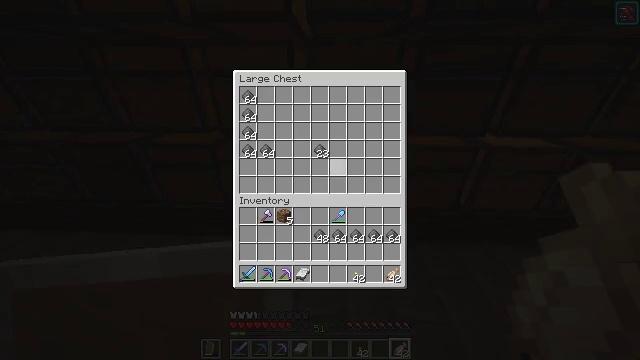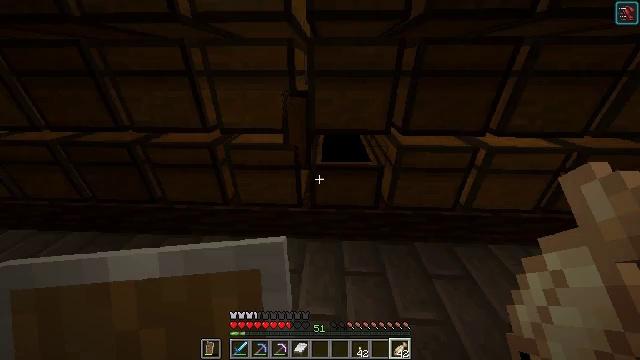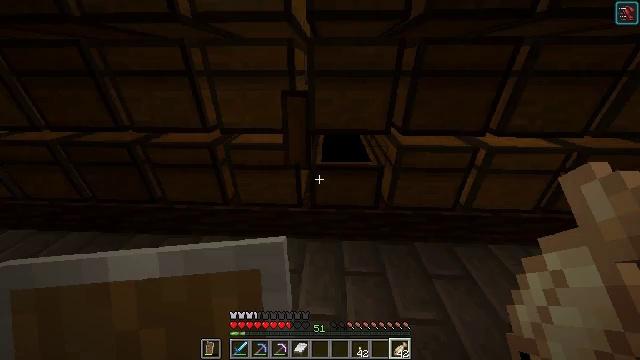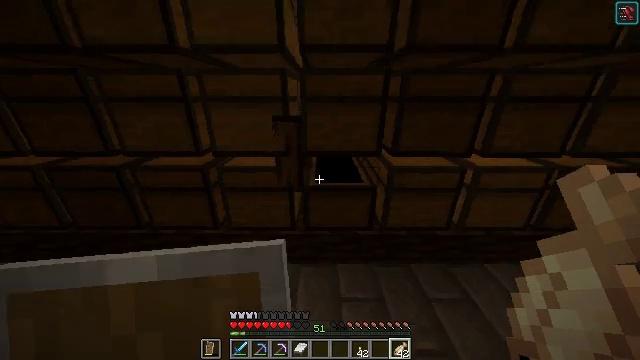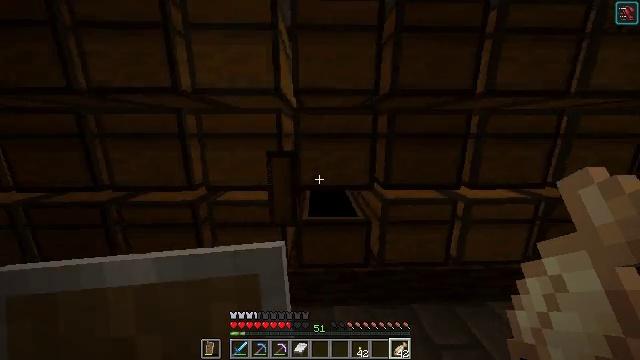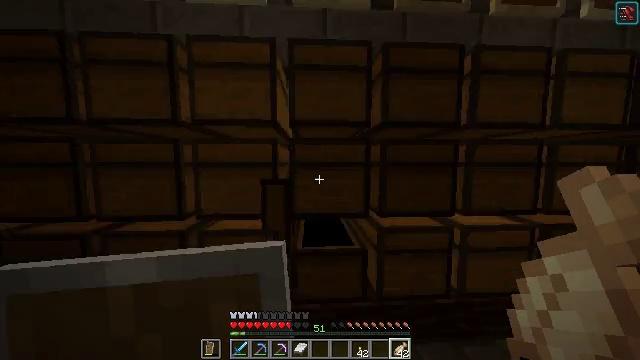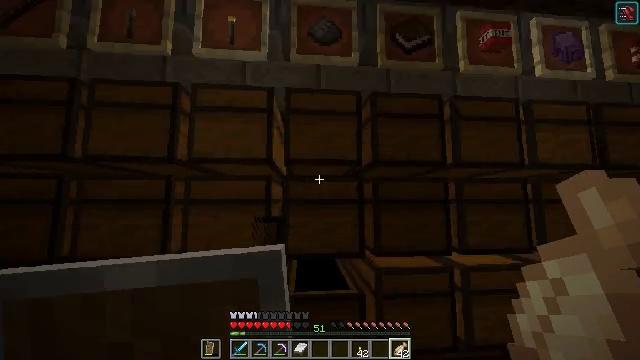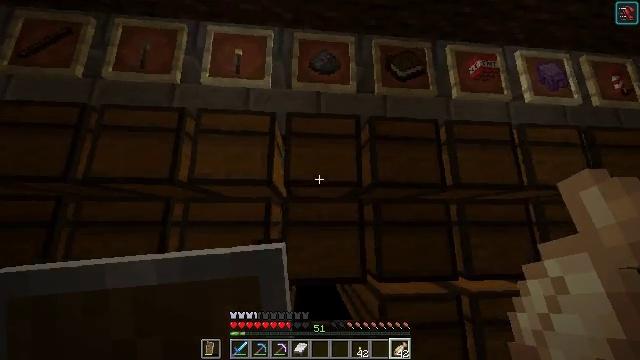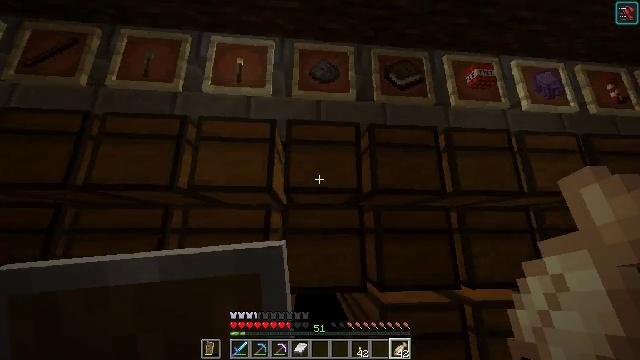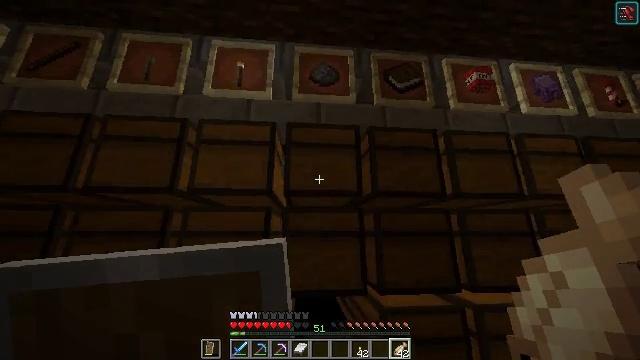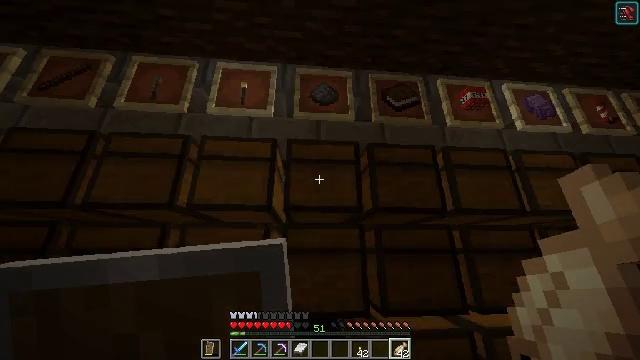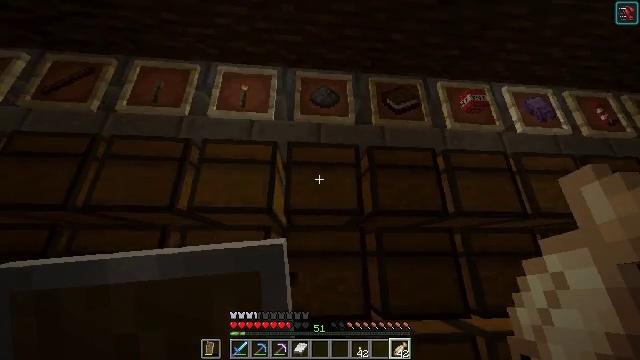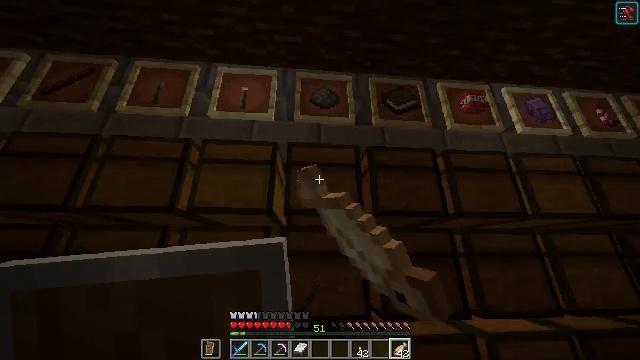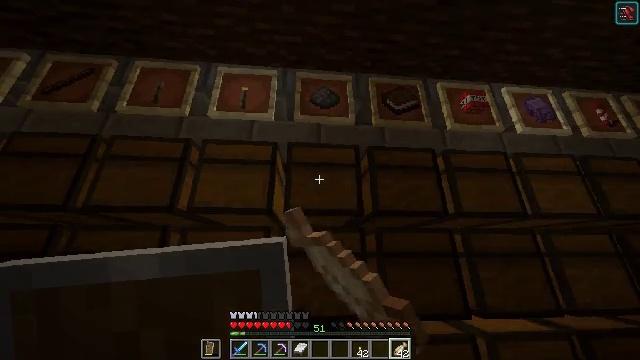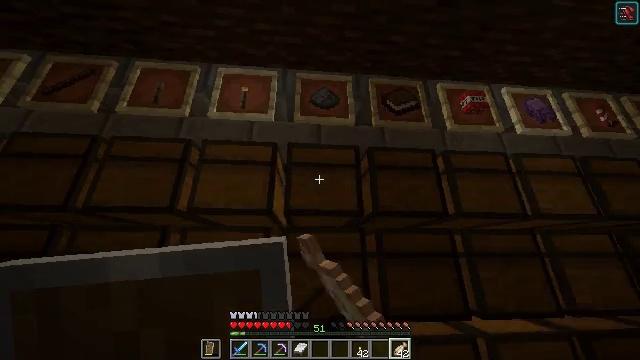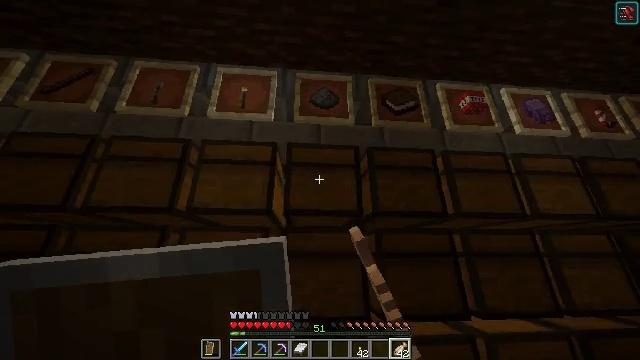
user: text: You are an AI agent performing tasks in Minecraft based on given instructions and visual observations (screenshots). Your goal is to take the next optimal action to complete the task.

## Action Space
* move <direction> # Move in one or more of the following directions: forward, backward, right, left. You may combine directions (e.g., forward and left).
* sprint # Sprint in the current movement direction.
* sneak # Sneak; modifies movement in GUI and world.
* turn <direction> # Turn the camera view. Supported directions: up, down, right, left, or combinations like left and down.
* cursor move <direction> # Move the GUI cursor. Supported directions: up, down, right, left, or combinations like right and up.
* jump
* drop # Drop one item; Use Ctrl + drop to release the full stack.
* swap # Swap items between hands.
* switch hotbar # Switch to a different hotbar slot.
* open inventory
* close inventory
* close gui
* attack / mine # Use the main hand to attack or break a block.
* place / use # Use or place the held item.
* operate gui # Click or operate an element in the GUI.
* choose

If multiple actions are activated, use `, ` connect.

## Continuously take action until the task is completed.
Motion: motion action
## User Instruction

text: Combine gunpowder and sand to craft TNT.
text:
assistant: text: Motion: sneak, close inventory
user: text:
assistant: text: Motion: close inventory
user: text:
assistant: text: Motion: turn right and up, close inventory
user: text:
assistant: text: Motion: turn right and up
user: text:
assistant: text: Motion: turn right and up
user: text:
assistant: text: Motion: turn right and up
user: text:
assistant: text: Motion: turn up
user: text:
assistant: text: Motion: turn up
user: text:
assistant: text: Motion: no_op
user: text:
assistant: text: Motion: turn up
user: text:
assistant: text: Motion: use / place
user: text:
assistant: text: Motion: use / place
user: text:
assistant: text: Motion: no_op
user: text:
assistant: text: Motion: no_op
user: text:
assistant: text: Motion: no_op
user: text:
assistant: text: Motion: cursor move up, open gui
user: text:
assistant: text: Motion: cursor move left
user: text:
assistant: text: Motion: cursor move right
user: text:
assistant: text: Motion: cursor move right
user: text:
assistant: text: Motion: sneak
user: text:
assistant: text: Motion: sneak
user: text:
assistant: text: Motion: sneak, cursor move right
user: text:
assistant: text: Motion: sneak, cursor move right
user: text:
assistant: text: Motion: sneak
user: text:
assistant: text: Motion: sneak, cursor move right
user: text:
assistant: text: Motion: sneak
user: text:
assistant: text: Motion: sneak
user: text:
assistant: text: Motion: sneak, cursor move down
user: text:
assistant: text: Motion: sneak, choose
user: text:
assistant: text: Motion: sneak, choose